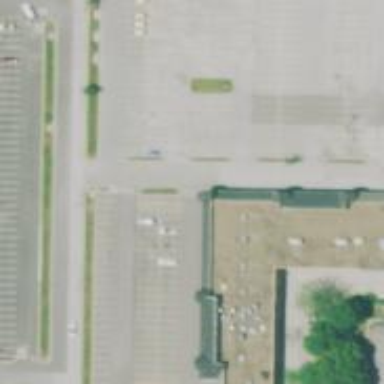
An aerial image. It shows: Parking space.